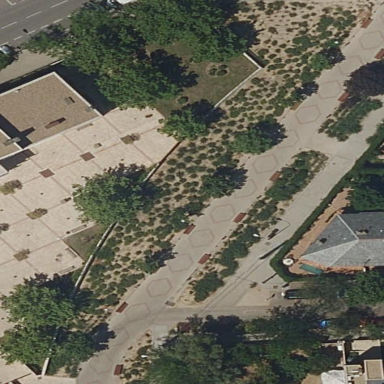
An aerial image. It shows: Garden with kerb barrier.